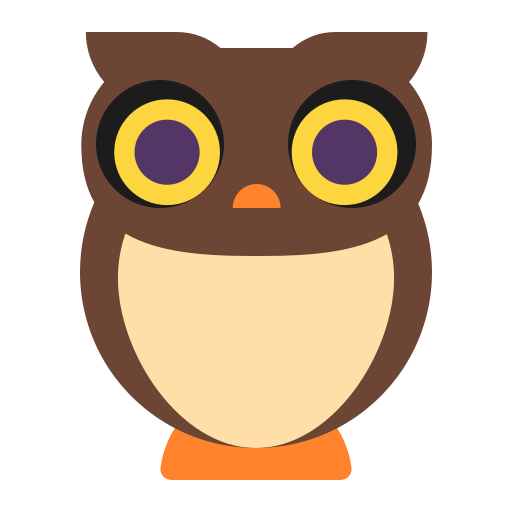
owl flat